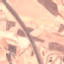
Land use / land cover class: Highway